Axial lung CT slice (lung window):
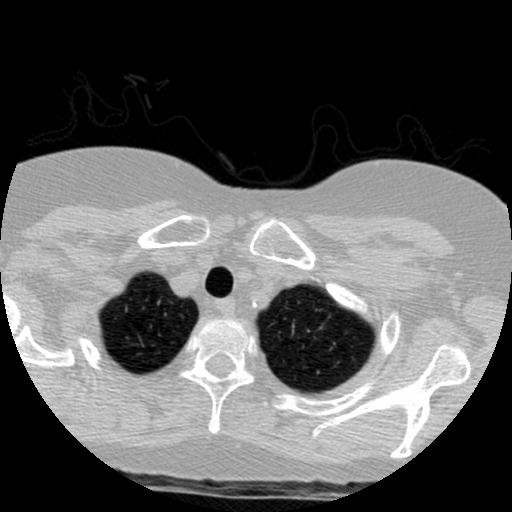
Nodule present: no